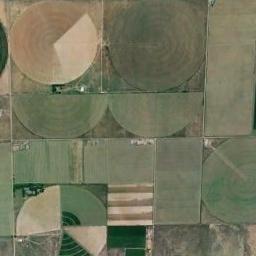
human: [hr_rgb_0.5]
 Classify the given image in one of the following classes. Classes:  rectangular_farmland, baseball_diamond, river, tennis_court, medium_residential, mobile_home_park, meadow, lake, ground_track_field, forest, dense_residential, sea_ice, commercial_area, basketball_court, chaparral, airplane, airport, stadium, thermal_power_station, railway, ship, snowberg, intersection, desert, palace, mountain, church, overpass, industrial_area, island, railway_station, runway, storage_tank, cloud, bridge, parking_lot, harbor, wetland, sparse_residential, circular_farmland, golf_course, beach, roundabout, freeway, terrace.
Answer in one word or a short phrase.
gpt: circular_farmland